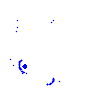
Particle: pion